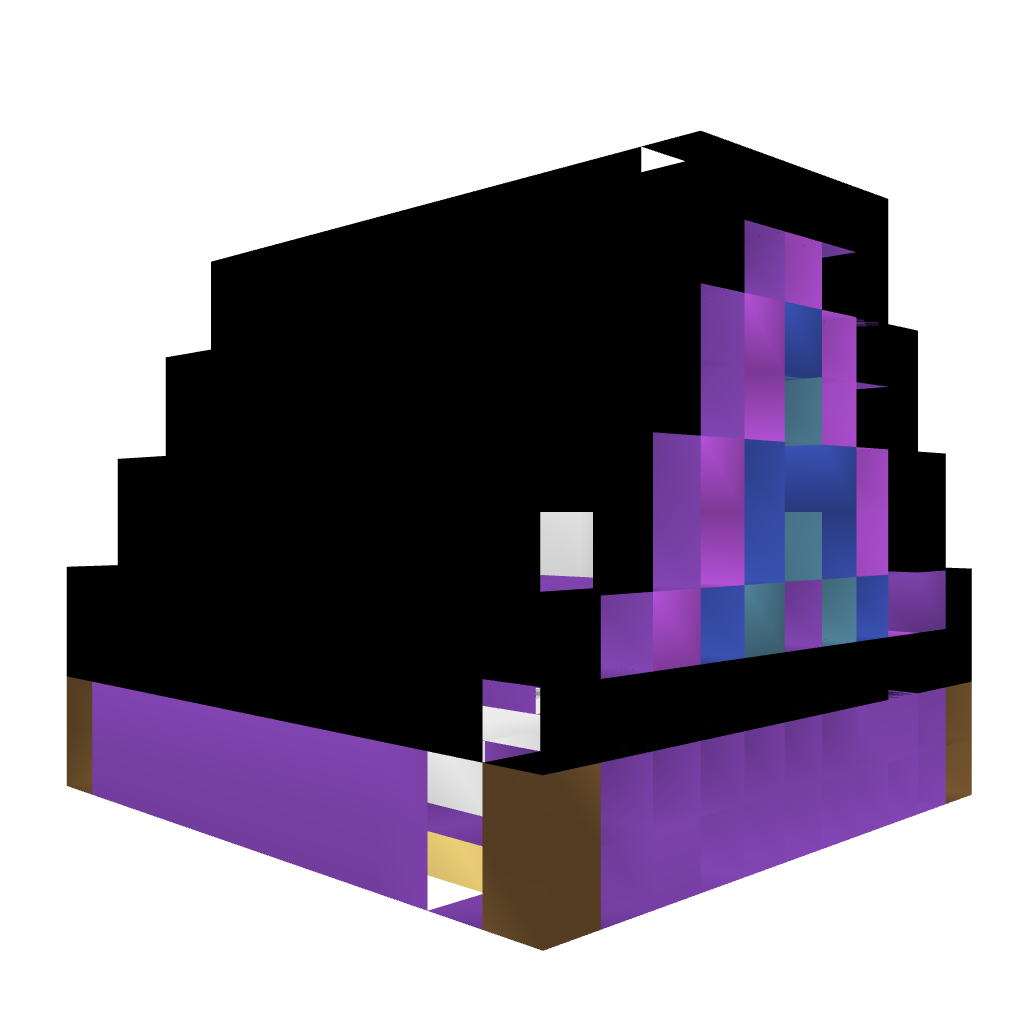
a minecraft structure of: Carnival Game #3 (Fortune Teller) bad low quality